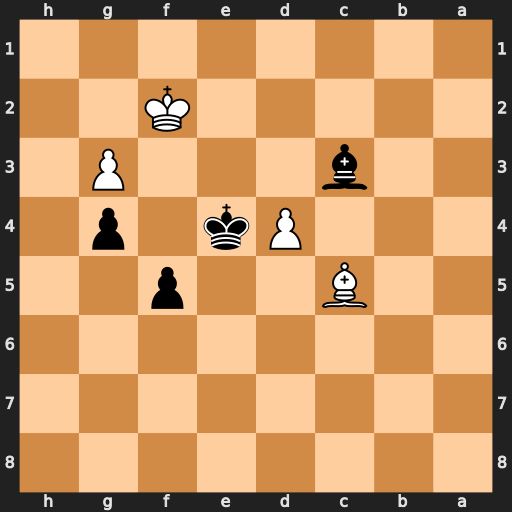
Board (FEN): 8/8/8/2B2p2/3Pk1p1/2b3P1/5K2/8
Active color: b
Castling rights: -
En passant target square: -
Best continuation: Bxd4+ Bxd4 Kxd4 Ke2 Ke4